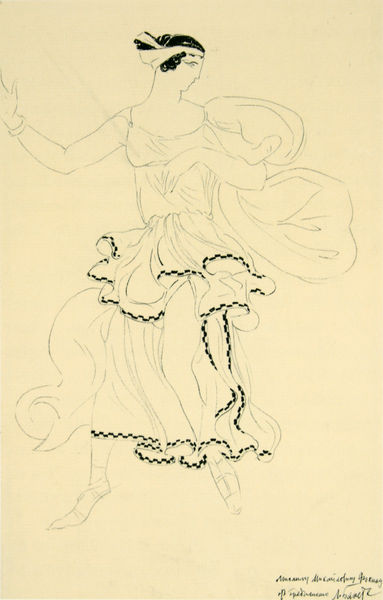
Titel: Eine Tänzerin in der Antike
Künstler: Léon Bakst
Standort: St. Petersburg
Institution: Staatliches Museum Theater und Musik
Schlagwörter: hand, umhang, weiß, bewegung, frau, frisur, geste, grau, kleid, kreide, profil, schmuck, schwarz, skizze, zeichnung, dame, schleier, tuch, mode, ornament, rock, tanz, jung, arm, arme, band, stirnband, hände, signatur, gewand, haare, kostüm, stoff, tücher, saum, musik, tänzerin, borte, kontrast, beine, schwung, schleppe, taille, bein, füße, schrift, wellen, ballerina, ballett, röcke, schuhe, studie, fläche, grafik, graphik, linien, weis, haarband, sepia, flattern, jugendstil, kopftuch, verzierung, sandalen, faltenwurf, knie, stola, dekolleté, umriss, spiel, tusche, antike, linie, linear, schönheit, druck, schwarzweiß, stilisiert, beschriftung, bleistift, armband, armreif, antik, toga, griechisch, nymphe, hingabe, griechenland, gottheit, träger, kurzhaarfrisur, handschrift, anmut, griechin, römerin, von, harrband, wallend, wallen, sowas, beschwingt, nicht, i, g, b, a, e, d, h, as, f, käsekuchen, dingdong, haudrauf, doofes hässliches bild, was zum teugfel mache ich huier, c, terh, kjrt, gh, df, fg, dfhfdh, dh, hgh, dfhdf, ch3ecke, dieses, aber, ümwenden, stirnbanf